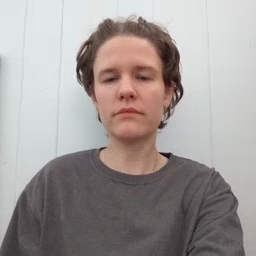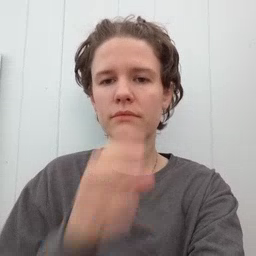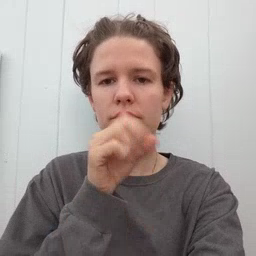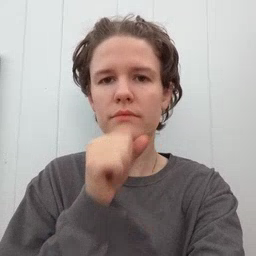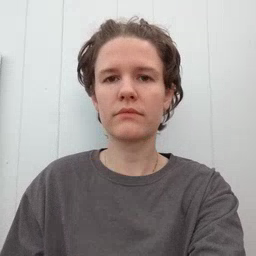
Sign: orange